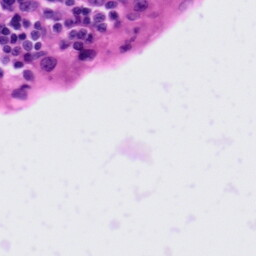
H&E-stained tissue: Tonsil